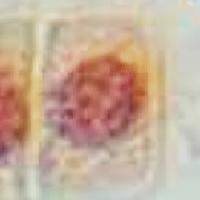
Label: prophase